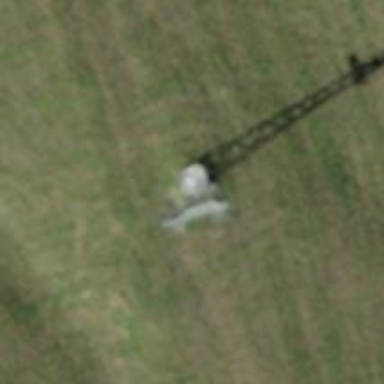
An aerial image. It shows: Pylon for aerialway.